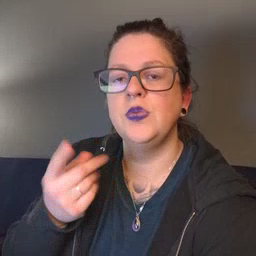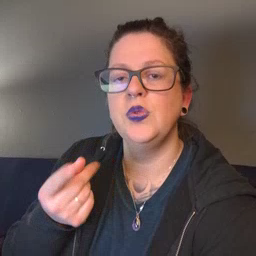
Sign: dog